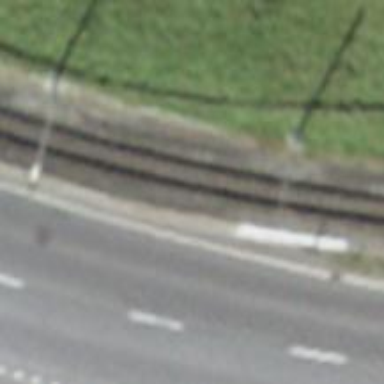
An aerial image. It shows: Narrow-gauge railway with electrified contact line.